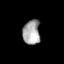
Tissue: prostate
Cell type: T cells
Senescence score: 0.2522
Nuclear area (px): 414
Mean DAPI intensity: 166.502